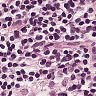
Metastatic tissue present: no